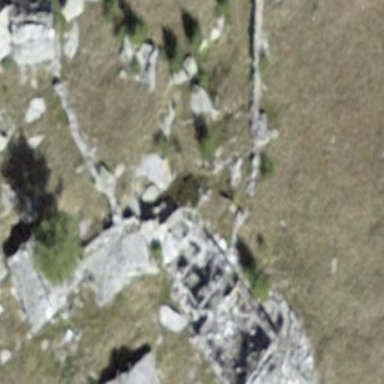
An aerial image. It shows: Ruins of building.